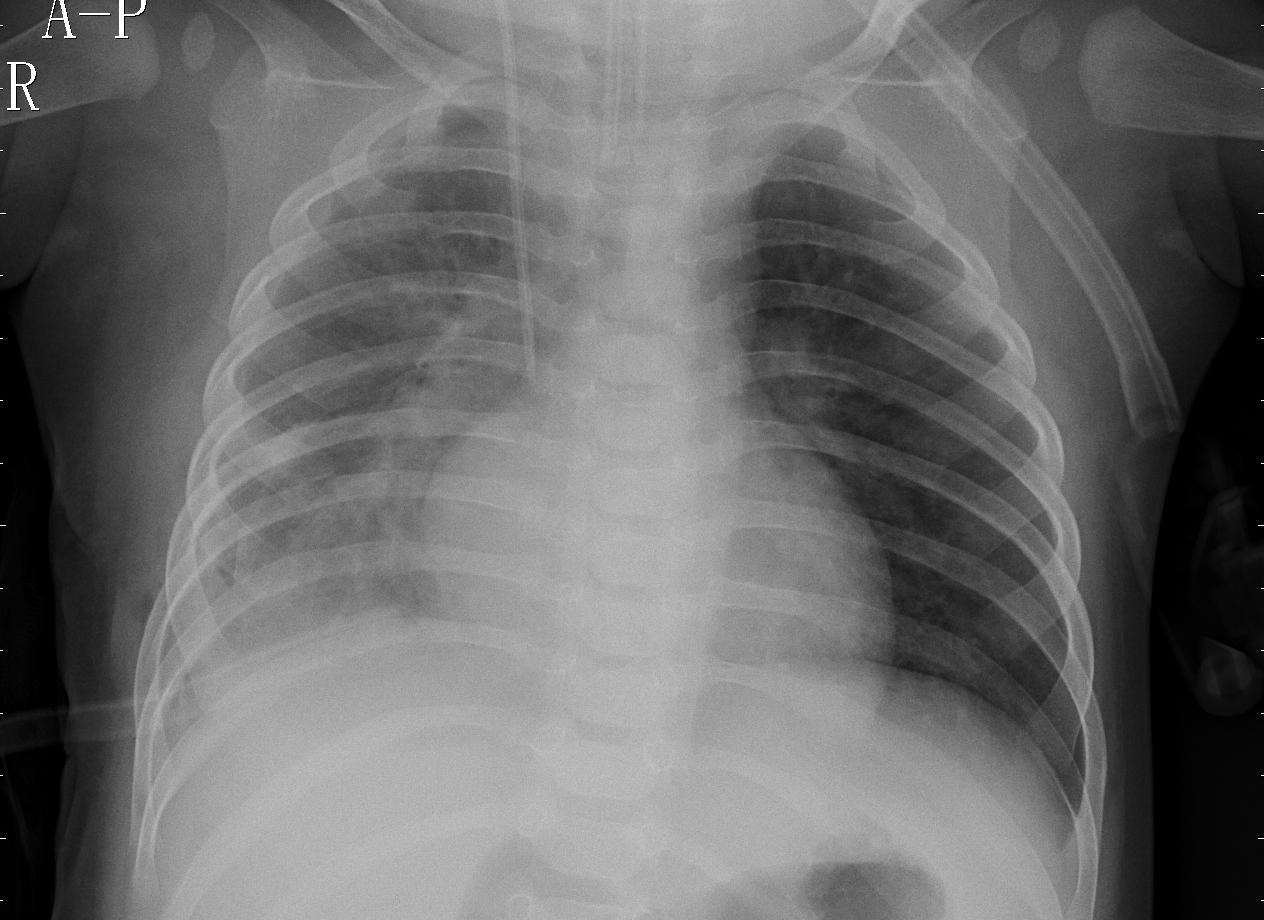
Diagnosis: PNEUMONIA